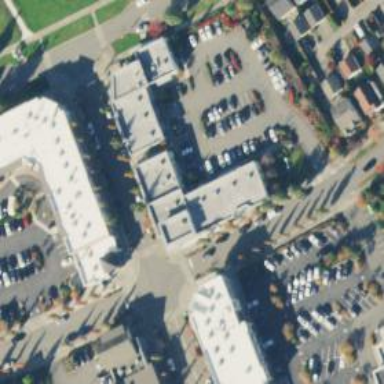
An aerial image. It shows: Healthcare clinic.